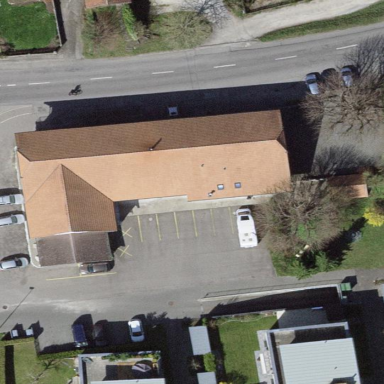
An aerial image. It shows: Retail building.